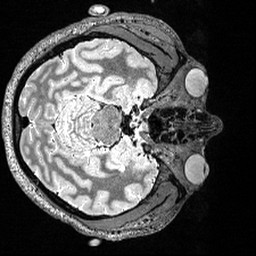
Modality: T2w
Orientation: axial
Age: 32
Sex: male